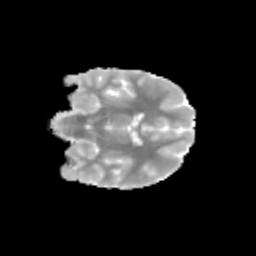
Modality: MD
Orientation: coronal
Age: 12
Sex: female
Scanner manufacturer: siemens
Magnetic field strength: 3 T
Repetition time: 3.8 s
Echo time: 0.07 s